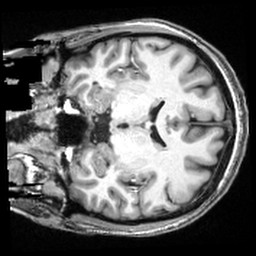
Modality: T1w
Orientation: coronal
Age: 31
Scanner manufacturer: siemens
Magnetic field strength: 3 T
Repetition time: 2.5 s
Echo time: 0.00343 s